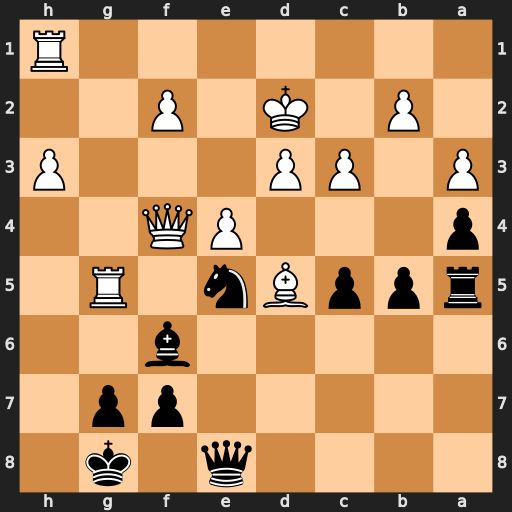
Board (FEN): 4q1k1/5pp1/5b2/rppBn1R1/p3PQ2/P1PP3P/1P1K1P2/7R
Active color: b
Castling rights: -
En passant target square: -
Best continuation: Bxg5 Qxg5 Nf3+ Ke3 Nxg5